Question: I have a table with the following columns:
Sales | Name | Est.close Date
I'm able to display all dates on one table,
I have created 4 tables , for est. close date next month, 3 , 6, 12 months, what I'm trying to do is display dates that are within 1, 3, 6 and 12 months of today.
I have tried ;
'''
=DateAdd(DateInterval.Month, 6, Parameters!estimateclosedate.Value)
'''
And
'''
=DateAdd(DateInterval.Day, -1 * DatePart(DateInterval.WeekDay,Today()) + 6, Today())
'''
Any help , would be greatly appreciated.Thanks
I have 2 dates Today() and Fields!estimatedclosedate.Value.
What I'm trying to do is return estimatedclosedates that are within 1,3,6 and 12 months from today.

I have tried
'''
=Fields!estimatedclosedate.Value <> DATEADD(DateInterval.Month,1,Today())
'''
but, this turns a boolean , TRUE.
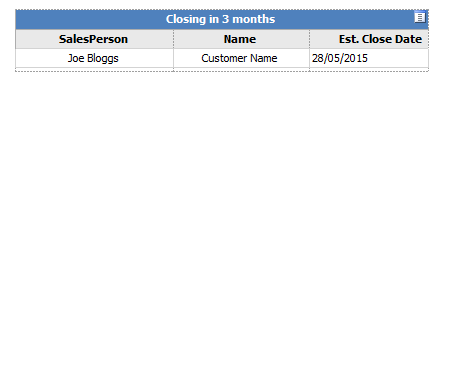
Answer: If you want to show data in different tablixes you should set filter on each tablix.
For example:

In 'Value' for each filter you should set such expressions:
'=dateadd(DateInterval.Month, 1, DateTime.Today)'
'=dateadd(DateInterval.Month, 3, DateTime.Today)'
'=dateadd(DateInterval.Month, 6, DateTime.Today)'
'=dateadd(DateInterval.Month, 12, DateTime.Today)'
(after comments)
Try to use this expression in 'exression' field:
'=CDate(Fields!estimatedclosedate.Value)'
It will solve the problem with date format when convert 'DateTime' to 'String'.